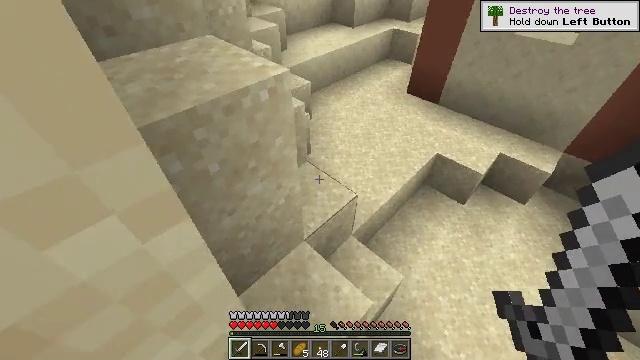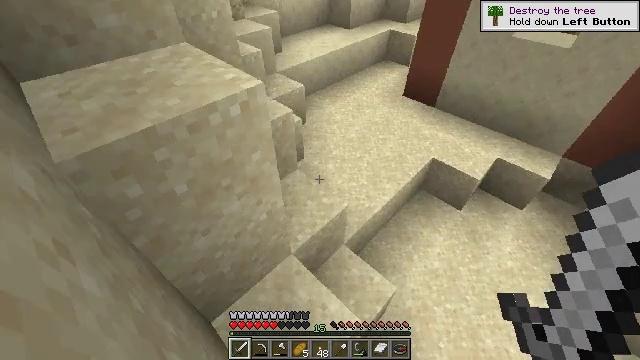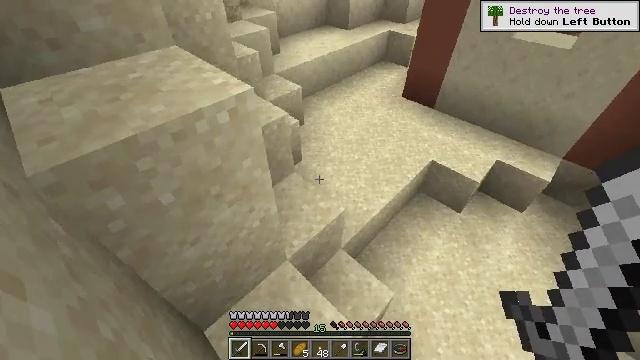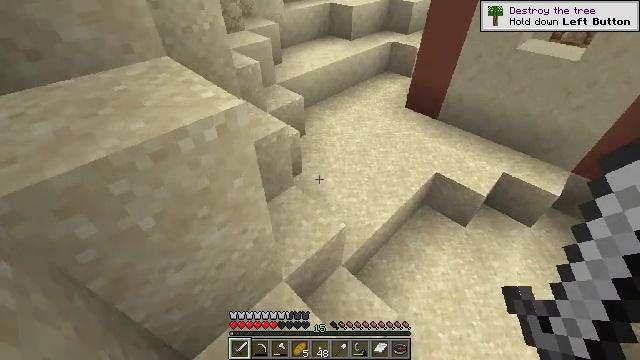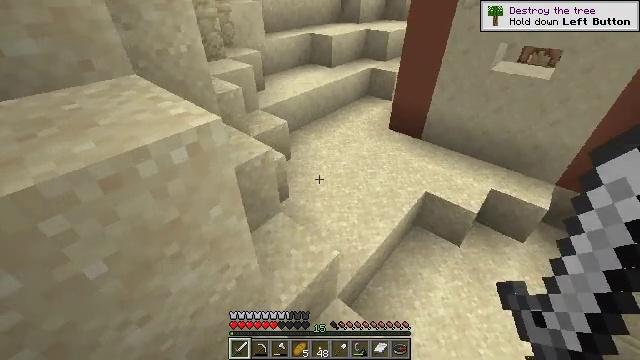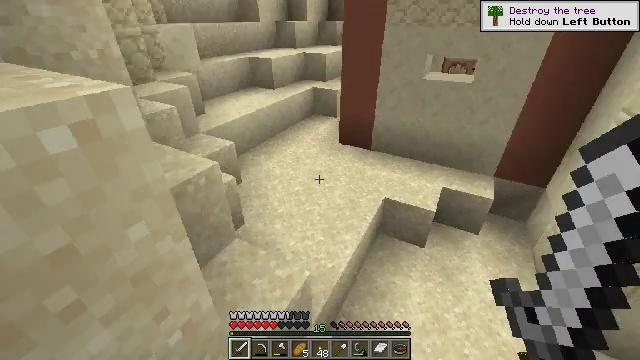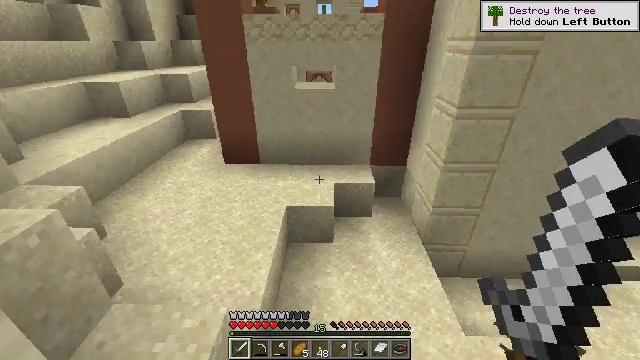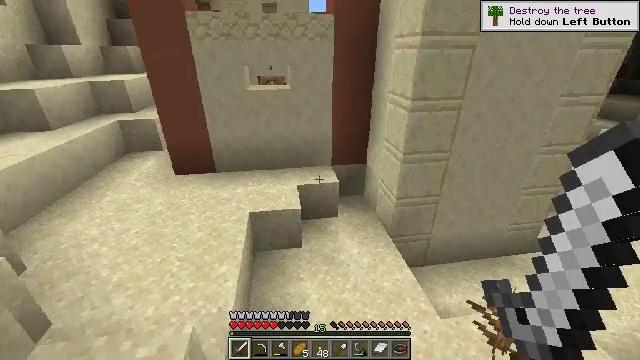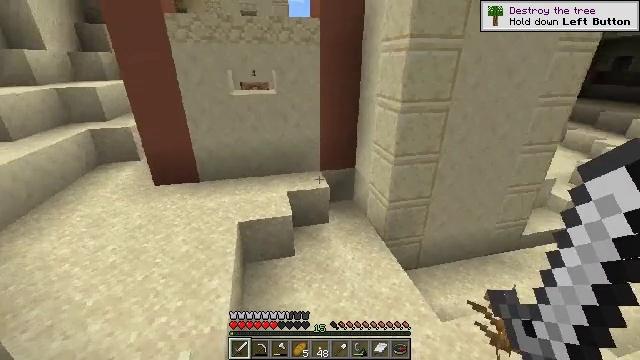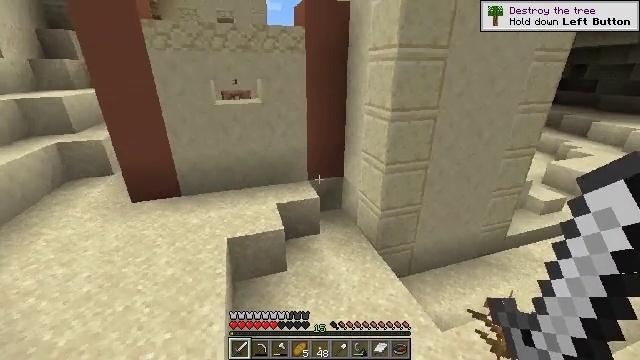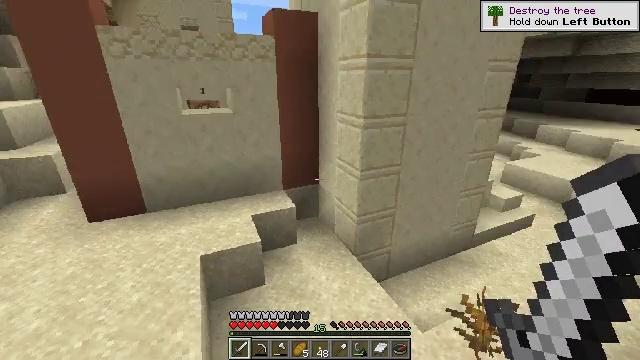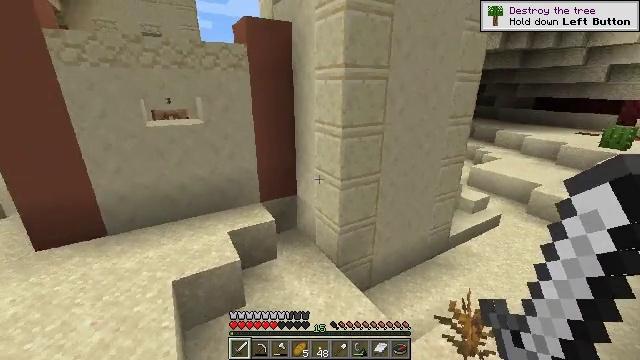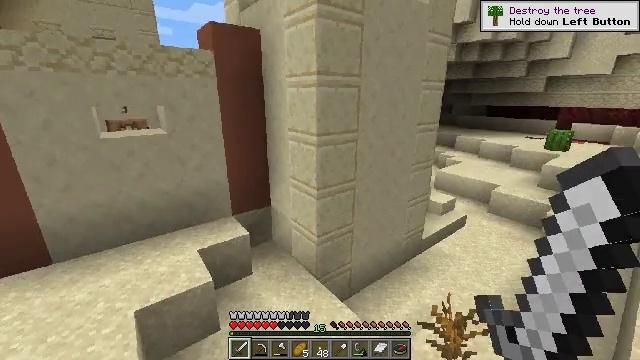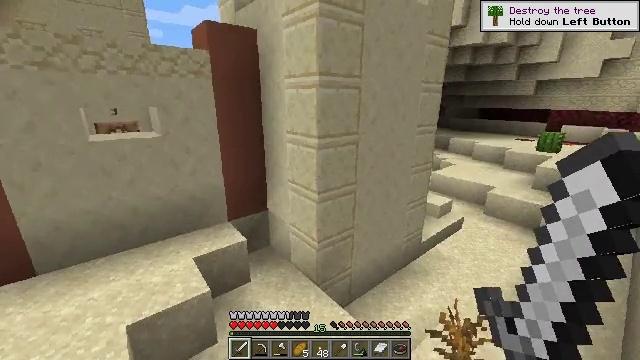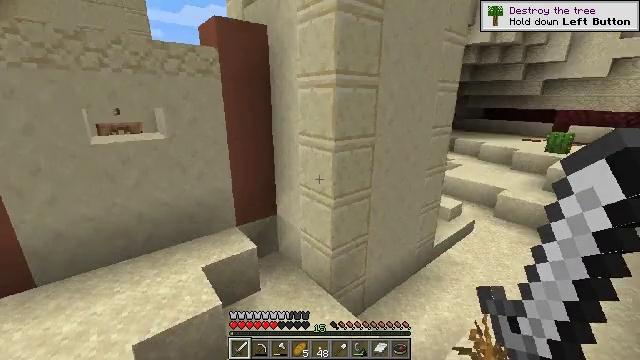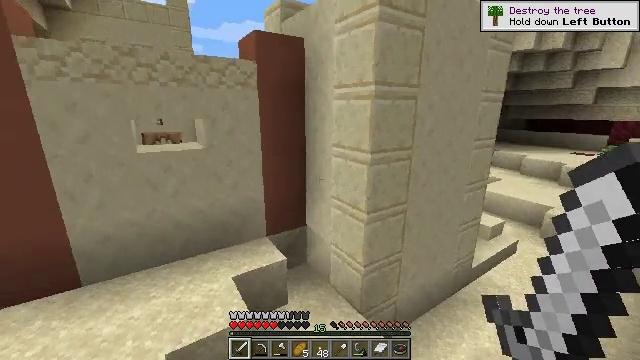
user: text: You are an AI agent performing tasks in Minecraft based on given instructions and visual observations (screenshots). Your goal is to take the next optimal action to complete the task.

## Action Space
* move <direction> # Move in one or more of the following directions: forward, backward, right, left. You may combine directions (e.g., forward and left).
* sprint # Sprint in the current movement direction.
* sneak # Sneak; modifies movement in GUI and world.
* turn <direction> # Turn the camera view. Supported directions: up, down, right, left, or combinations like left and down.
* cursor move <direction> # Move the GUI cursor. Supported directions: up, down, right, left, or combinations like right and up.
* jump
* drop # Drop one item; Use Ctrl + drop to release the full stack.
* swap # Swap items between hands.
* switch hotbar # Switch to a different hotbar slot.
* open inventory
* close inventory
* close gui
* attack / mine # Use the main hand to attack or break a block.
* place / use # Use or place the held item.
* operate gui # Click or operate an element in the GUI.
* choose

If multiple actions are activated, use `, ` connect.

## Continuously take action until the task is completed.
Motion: motion action
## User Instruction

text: Gather sea pickles from coral reefs.
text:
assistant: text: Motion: move forward
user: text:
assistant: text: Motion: move forward
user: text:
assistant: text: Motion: move forward and move left, turn up
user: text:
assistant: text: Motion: move forward and move left, turn right and up
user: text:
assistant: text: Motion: move forward and move left, turn right and up
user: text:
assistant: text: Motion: move forward and move left, turn right and up
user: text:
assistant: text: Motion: move forward and move left, turn right and up
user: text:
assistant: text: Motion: move forward and move left, turn right and up
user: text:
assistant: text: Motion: move forward and move left, turn right and up
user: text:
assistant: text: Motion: move forward and move left, turn right and up
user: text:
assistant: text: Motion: move forward and move left, turn right and up
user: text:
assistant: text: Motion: move forward and move left, turn right and up
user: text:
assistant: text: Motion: move forward and move left, turn right
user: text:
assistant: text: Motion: move forward and move left
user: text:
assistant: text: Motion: move forward and move left, turn left and up
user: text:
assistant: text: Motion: move forward and move left, turn left and up
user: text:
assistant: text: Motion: move forward and move left, turn left and down
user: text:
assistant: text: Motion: move forward and move left, turn left and down
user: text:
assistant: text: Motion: move forward and move left, turn left and up
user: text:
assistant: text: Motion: move forward and move left, turn up
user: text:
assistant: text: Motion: move forward and move left, turn left and up
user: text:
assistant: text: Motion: move forward and move left, turn left and up
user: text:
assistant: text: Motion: move forward and move left
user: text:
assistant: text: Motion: move forward and move left
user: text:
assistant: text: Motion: move forward and move left
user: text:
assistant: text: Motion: move forward and move left, turn right
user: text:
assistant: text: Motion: move forward and move left, turn right and down
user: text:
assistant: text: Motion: move forward, turn right and down
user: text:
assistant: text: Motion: move forward, turn right
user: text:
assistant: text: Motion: move forward, turn right and down